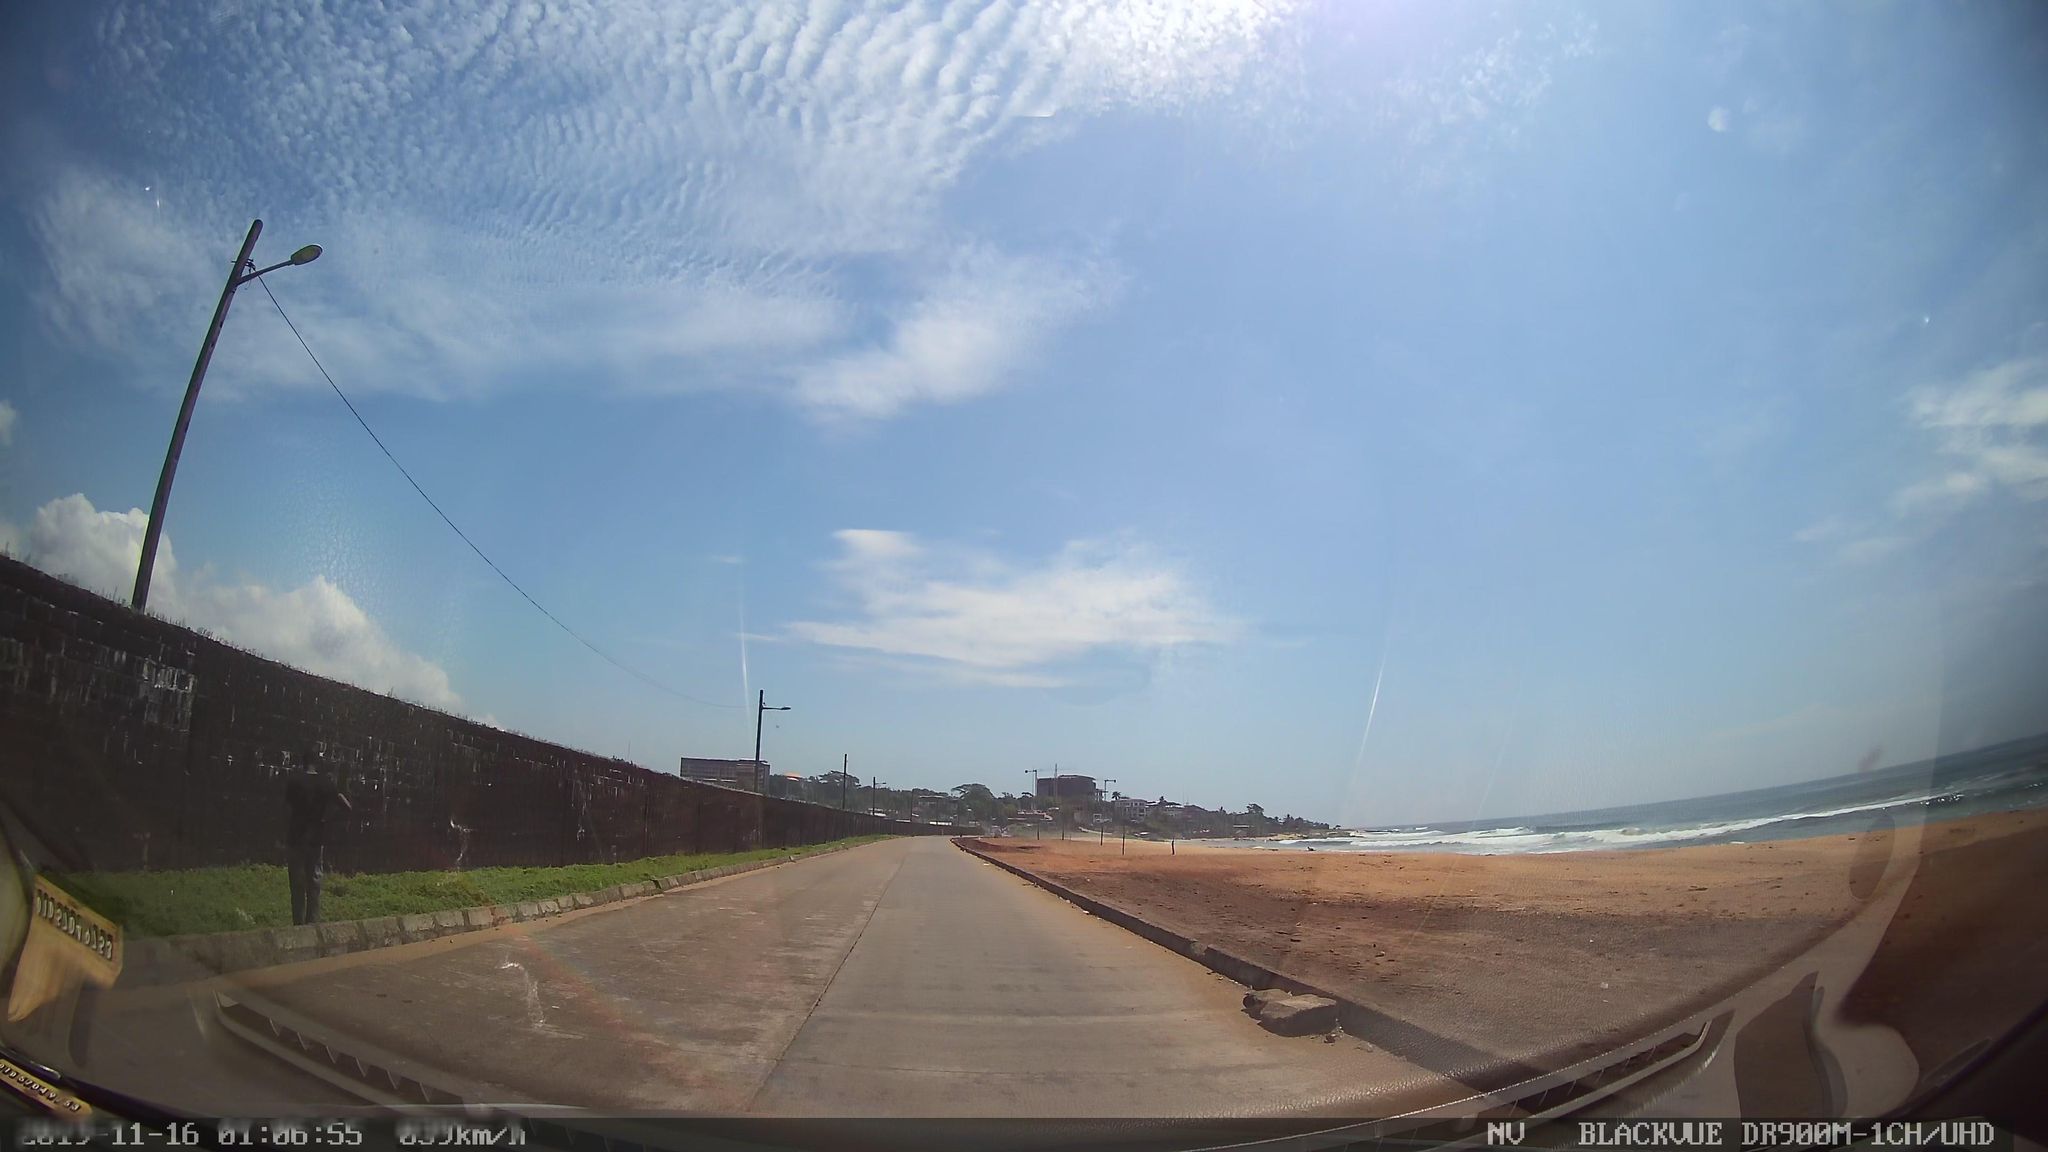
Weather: snowy
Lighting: day
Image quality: good
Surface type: driving surface
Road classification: tertiary
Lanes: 2.0
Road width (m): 3.5
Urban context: urban centre
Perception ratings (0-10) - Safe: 3.1, Lively: 3.2, Beautiful: 8.3, Boring: 6.21, Depressing: 2.83, Wealthy: 0.67